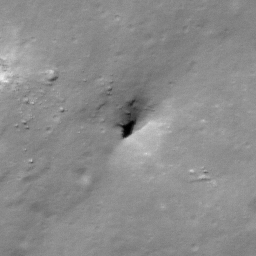
Pit: Stevinus 3
Host crater: Stevinus
Host type: impact_melt
Lunar coordinates: latitude -32.859, longitude 54.08